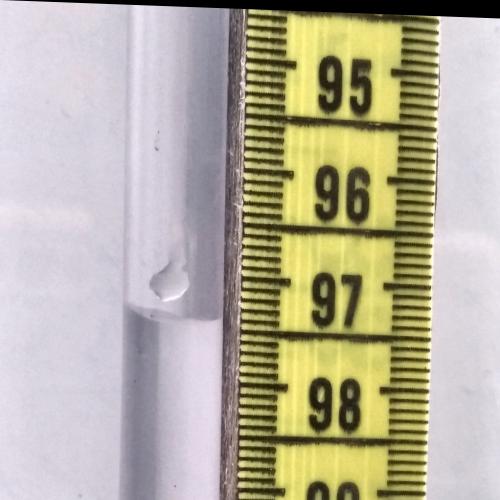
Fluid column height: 97.4 cm